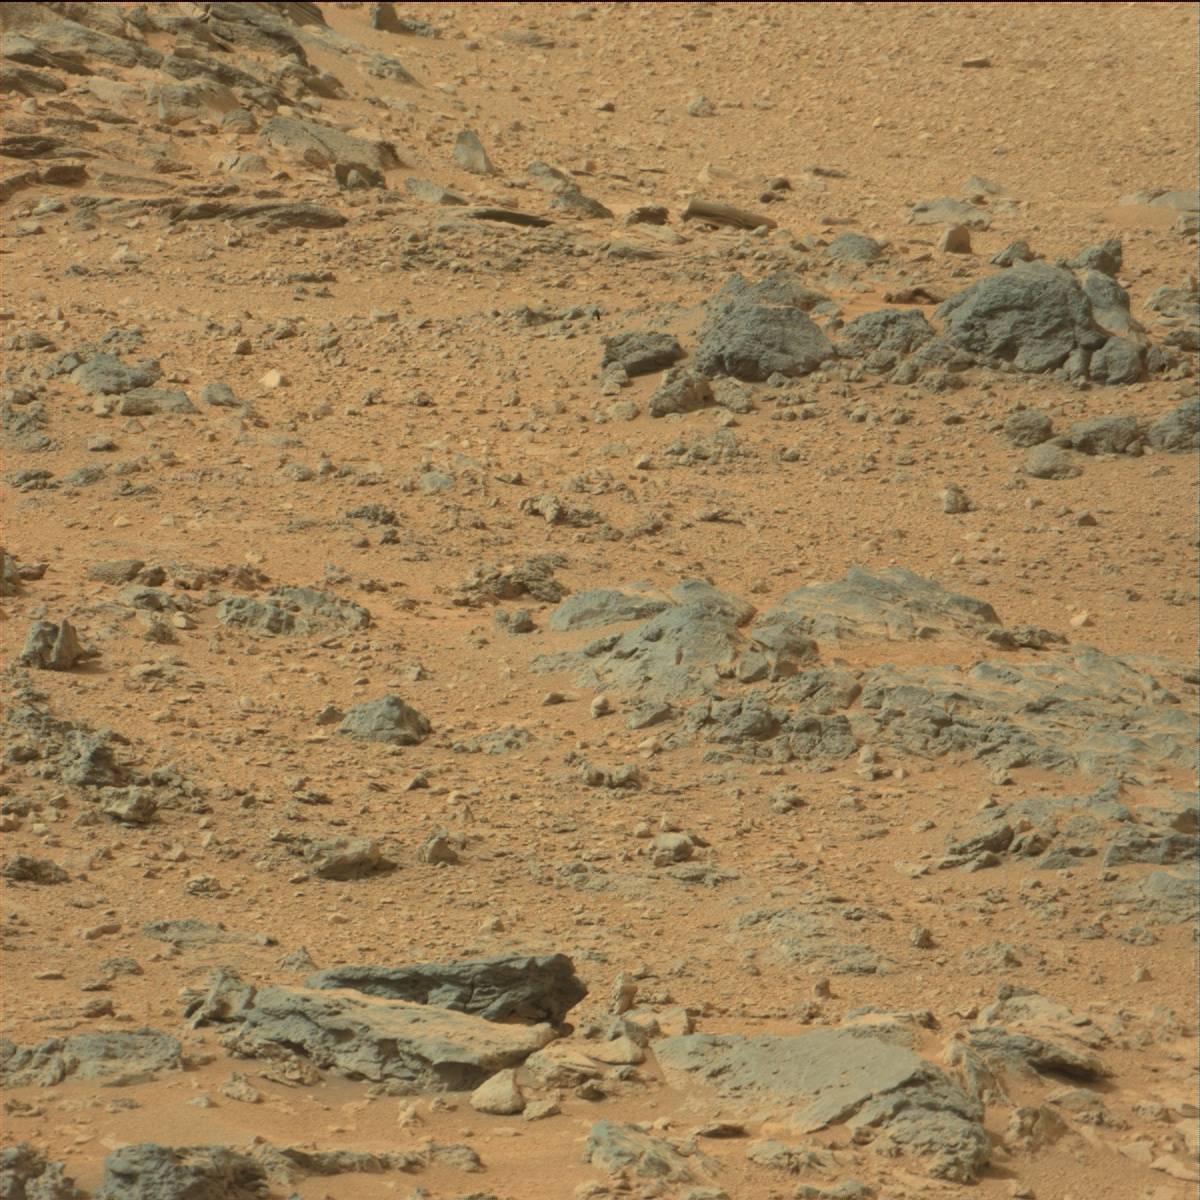
Terrain classes present: Bedrock, Sand / Soil